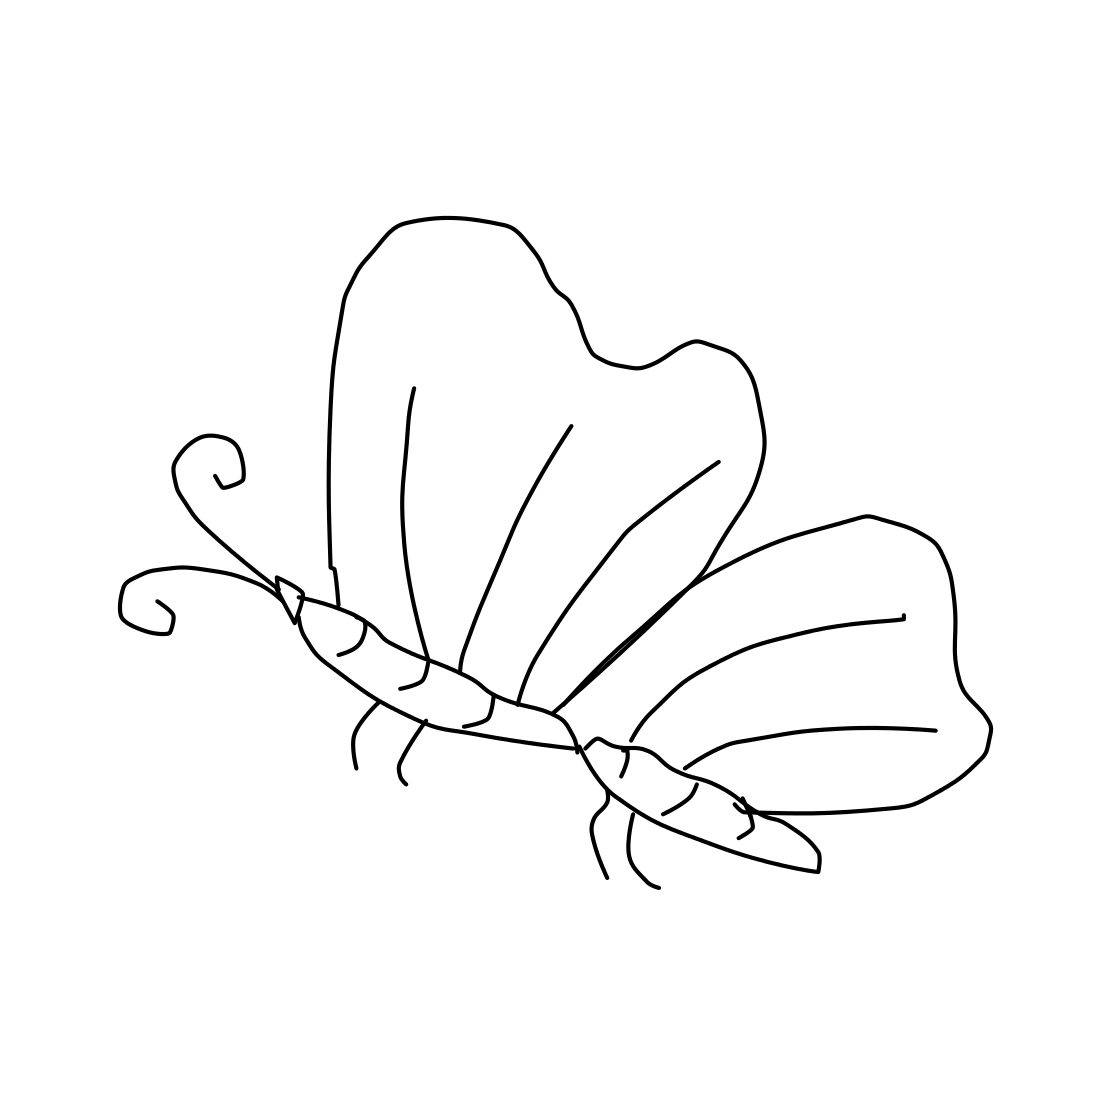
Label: butterfly